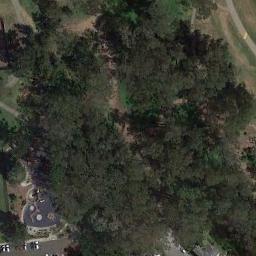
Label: forest